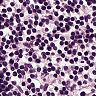
Metastatic tissue present: no